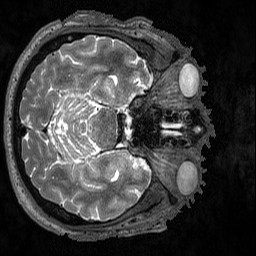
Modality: T2w
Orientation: axial
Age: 67
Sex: male
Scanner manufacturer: siemens
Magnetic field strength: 3 T
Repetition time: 3.2 s
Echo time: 0.564 s